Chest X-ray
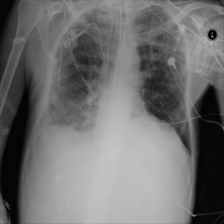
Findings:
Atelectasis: negative
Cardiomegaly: negative
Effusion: negative
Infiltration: negative
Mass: negative
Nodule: negative
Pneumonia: negative
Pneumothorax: negative
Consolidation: positive
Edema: negative
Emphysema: negative
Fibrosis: negative
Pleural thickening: negative
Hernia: negative